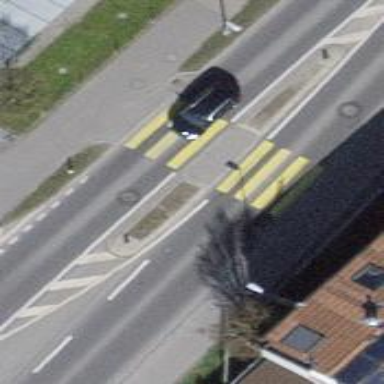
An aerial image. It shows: Zebra crossing on footway.